Field crop: maize
Growth stage: 2
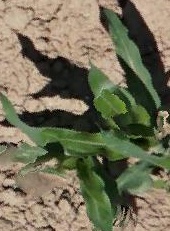
Species: maize